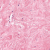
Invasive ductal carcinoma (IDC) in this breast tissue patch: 0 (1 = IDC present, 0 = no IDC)